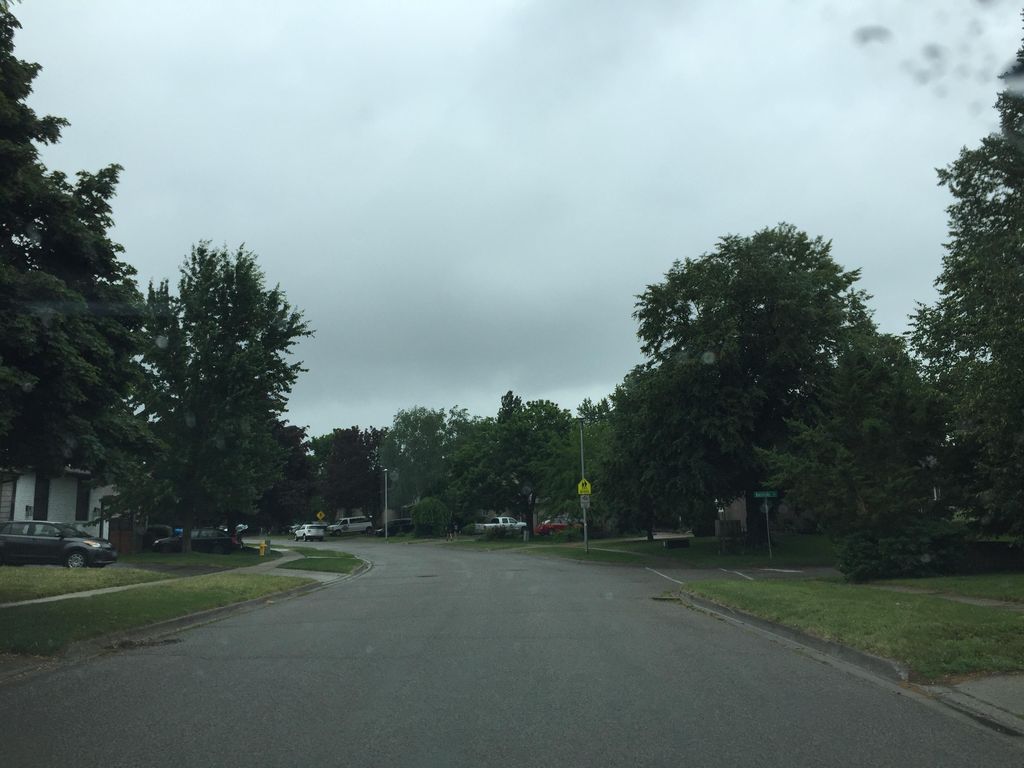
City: kitchener-waterloo